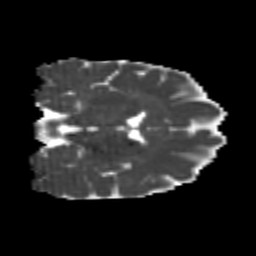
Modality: MD
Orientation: coronal
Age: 23
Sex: female
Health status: healthy
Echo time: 0.074 s